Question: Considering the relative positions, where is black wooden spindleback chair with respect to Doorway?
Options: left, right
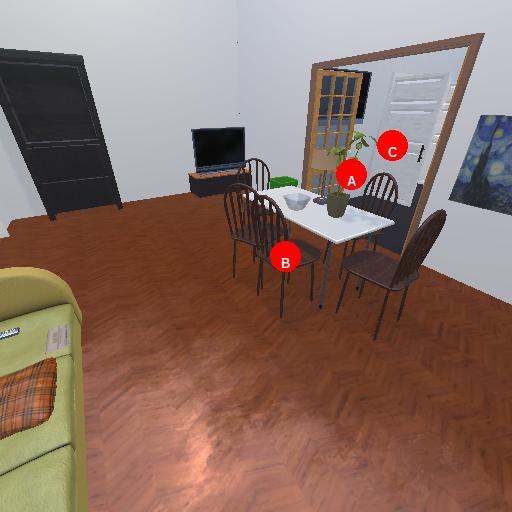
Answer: left